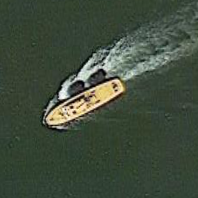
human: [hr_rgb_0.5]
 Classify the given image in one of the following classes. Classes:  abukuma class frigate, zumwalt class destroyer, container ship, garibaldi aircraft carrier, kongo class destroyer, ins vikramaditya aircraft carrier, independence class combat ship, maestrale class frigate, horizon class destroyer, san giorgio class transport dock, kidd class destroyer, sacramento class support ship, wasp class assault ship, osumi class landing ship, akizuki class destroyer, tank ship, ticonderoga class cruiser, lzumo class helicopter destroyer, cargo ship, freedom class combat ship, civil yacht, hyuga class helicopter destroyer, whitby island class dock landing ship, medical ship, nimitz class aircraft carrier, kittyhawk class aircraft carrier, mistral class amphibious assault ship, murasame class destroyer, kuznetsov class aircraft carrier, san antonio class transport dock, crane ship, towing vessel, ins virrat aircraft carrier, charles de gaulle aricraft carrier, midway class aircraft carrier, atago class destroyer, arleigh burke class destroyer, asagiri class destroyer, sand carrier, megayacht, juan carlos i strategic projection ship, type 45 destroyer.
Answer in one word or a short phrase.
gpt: Civil yacht